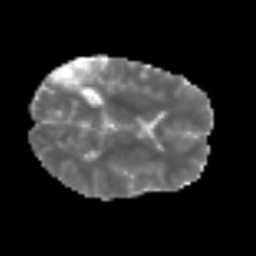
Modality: MD
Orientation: axial
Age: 39
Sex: female
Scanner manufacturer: siemens
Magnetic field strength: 3 T
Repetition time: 3.2 s
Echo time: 0.081 s